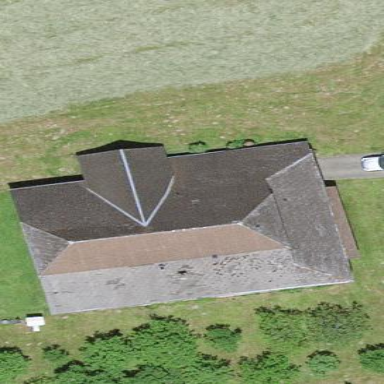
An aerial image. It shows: Farm building.